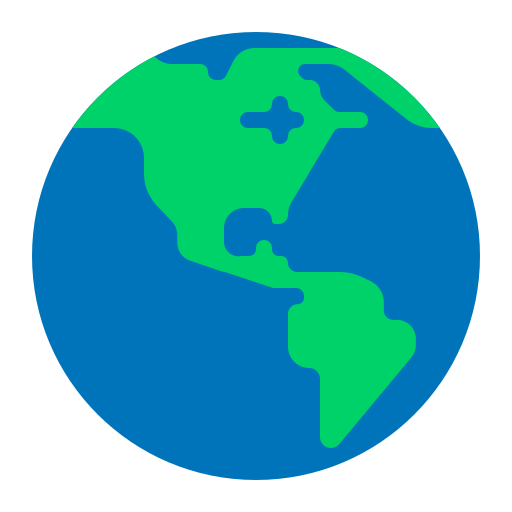
globe showing americas flat